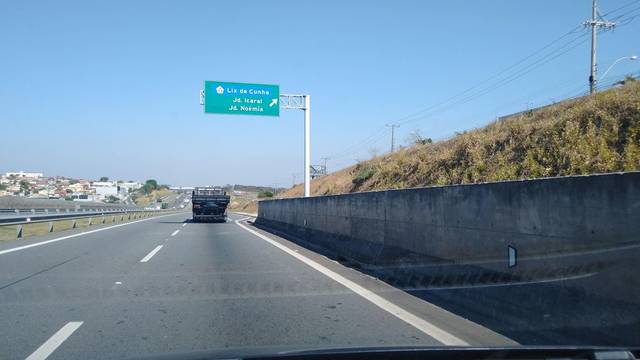
Region: Brazil
Coordinates: -22.938, -47.07